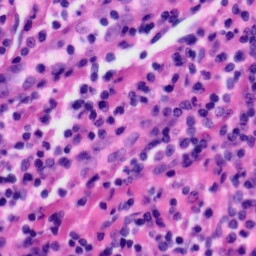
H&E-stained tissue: Tonsil